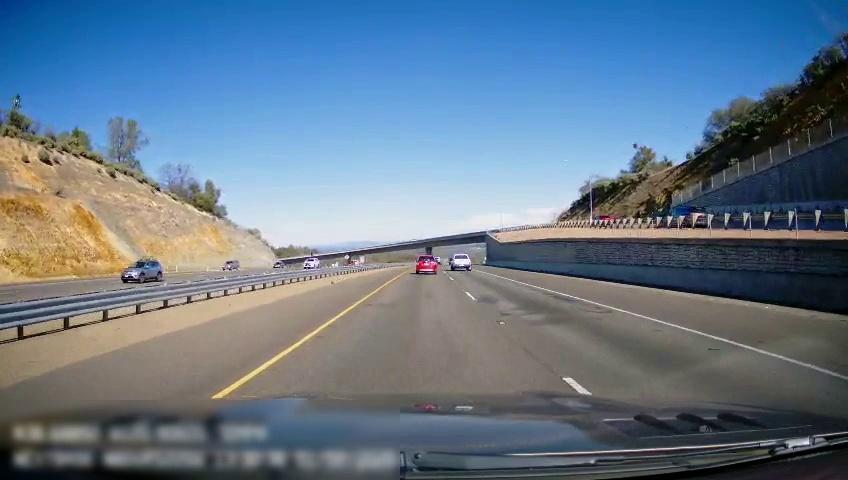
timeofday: Day
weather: Sunny
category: Drivable Space
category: Drivable Space
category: Vehicles | Car
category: Vehicles | SUV
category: Vehicles | SUV
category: Vehicles | Car
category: Vehicles | Truck
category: Vehicles | SUV
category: Vehicles | Car
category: Lanes | Current Lane
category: Lanes | Current Lane
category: Lanes | Alternate Lane